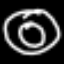
Label: donut